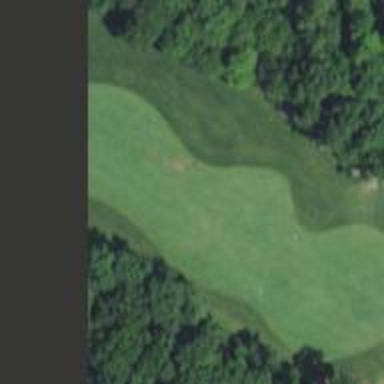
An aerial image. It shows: View of golf hole.